Interaction volume radius: 5 \u00c5
Interaction volume height: 15 \u00c5
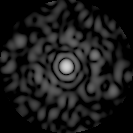
Disorder parameter: 0.8282